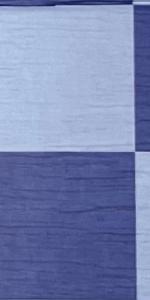
Label: Empty